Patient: sex F, age 26
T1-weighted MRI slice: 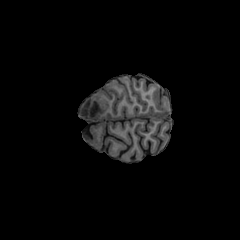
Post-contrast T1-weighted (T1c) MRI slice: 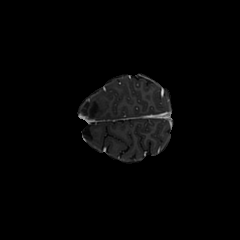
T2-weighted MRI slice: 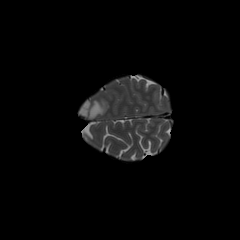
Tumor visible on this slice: yes
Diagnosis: Astrocytoma, IDH-mutant
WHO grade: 3